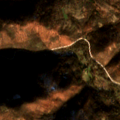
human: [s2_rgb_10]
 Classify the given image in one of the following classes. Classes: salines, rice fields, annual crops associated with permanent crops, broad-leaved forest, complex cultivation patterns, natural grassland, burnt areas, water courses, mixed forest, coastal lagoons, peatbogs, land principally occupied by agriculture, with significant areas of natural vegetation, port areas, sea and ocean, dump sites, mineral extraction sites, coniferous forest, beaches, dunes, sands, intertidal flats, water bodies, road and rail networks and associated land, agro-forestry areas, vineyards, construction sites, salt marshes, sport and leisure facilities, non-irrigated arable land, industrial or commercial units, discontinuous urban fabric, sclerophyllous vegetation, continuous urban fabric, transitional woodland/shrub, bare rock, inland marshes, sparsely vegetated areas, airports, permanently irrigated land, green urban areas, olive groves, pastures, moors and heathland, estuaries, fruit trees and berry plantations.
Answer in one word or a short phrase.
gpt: land principally occupied by agriculture, with significant areas of natural vegetation, broad-leaved forest, transitional woodland/shrub